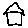
Label: house